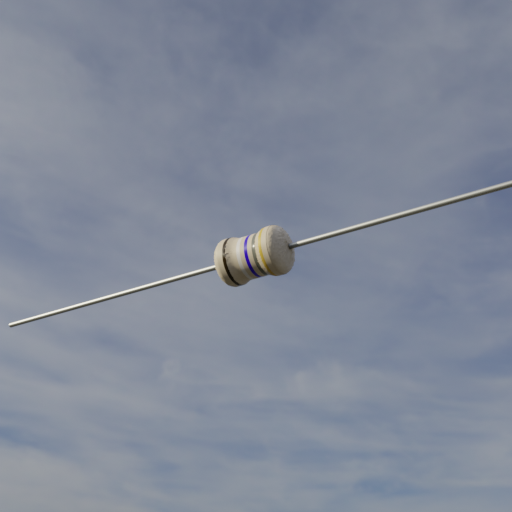
Resistor colour bands (in order): black, white, blue, gray, gold